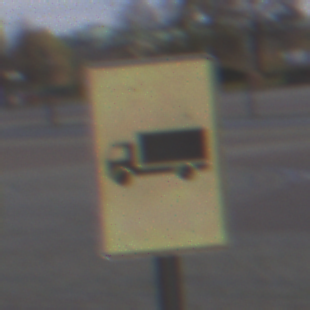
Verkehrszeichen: KFZZulaessigeGesamtmasse3Komma5TOhnePfeilsymbol
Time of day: MorningAfternoon
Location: Outdoor (Urban)
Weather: PartlyCloudy
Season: NotSpecified
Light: Natural